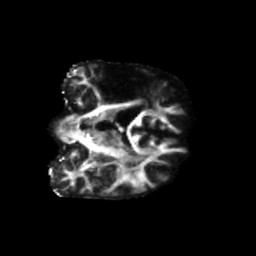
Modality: FA
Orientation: coronal
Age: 56
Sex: female
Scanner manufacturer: siemens
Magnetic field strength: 3 T
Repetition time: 5.47 s
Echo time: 0.0854 s